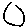
Label: moon